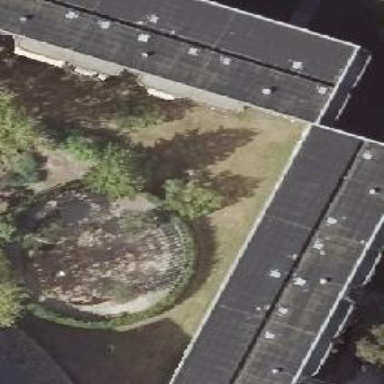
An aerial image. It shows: Building with apartments and flat roof.